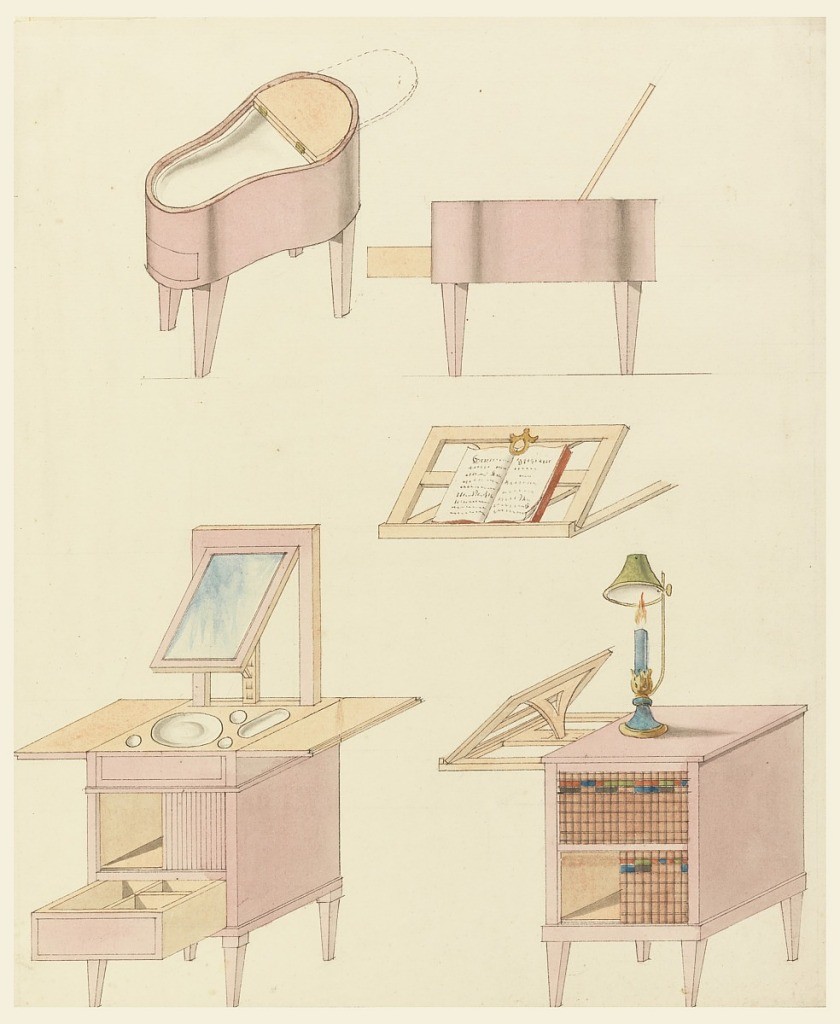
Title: Designs for Mechanical Furniture: Bidet and Reading Washstand
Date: ca. 1805
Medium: Pen and black ink, brush and watercolor on paper
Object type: Drawing
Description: A bidet is seen in isometric projection and in elevation. Below, a washstand, with drawer extended, which from the other side appears as bookcase with bookstand and reading (argon) lamp.